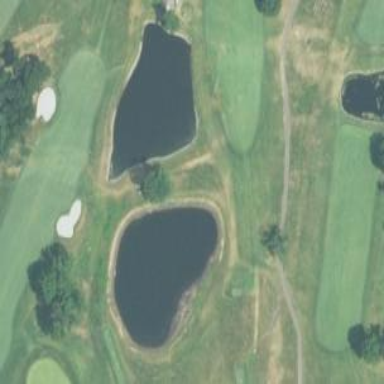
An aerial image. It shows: Pond serving as water hazard on golf course. It is natural feature of the landscape.